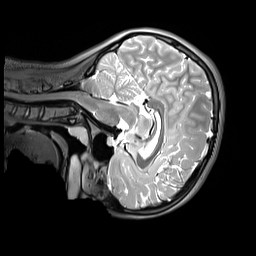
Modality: T2w
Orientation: sagittal
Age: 12
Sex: female
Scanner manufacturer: siemens
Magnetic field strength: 3 T
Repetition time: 3.2 s
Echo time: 0.408 s